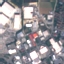
Land use / land cover class: Industrial